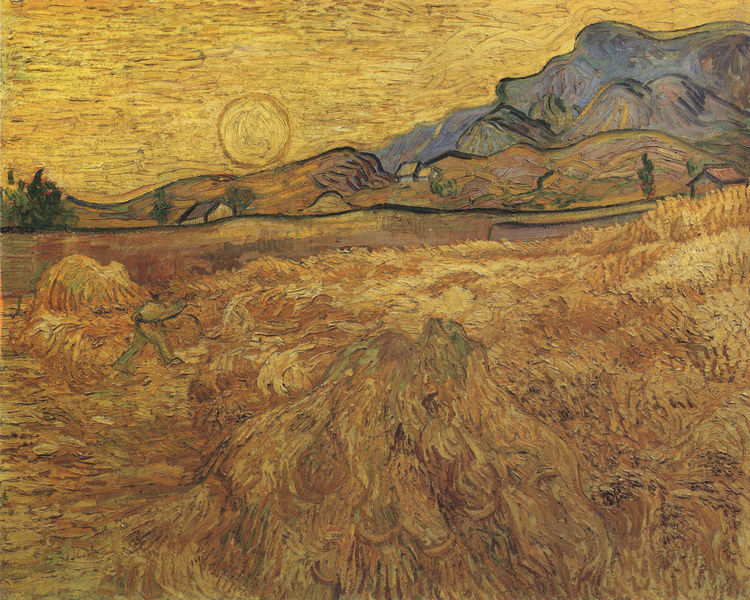
Titel: Weizenfeld mit Schnitter und Sonne
Künstler: Vincent van Gogh
Standort: Otterlo
Institution: Kröller-Müller Museum
Schlagwörter: baum, berg, blau, gemälde, himmel, mann, wasser, bäume, fluss, gelb, grün, impressionismus, landschaft, abend, frankreich, grau, hell, kleider, licht, stroh, dach, haus, rot, zaun, expressionismus, malerei, mensch, holland, öl, feld, horizont, häuser, hügel, morgen, pappel, busch, hütte, sonne, gold, kontrast, rosa, arbeit, sommer, wellen, abends, abhang, ernte, garben, getreide, heu, heuernte, korn, warm, weizen, berge, fels, gebirge, dorf, mauer, farbe, sonnenuntergang, herbst, van gogh, arbeiter, blue, oil, people, arm, black, duktus, expressionism, france, golden, green, painting, wall, yellow, monet, brown, striche, bauer, kornfeld, leuchten, gogh, provence, scheune, expressionistisch, flammen, lodern, linie, haufen, heuhaufen, sichel, strich, kugel, pinsel, vincent van gogh, smoke, cloud, man, sky, tree, dramatik, building, field, hill, hills, house, landscape, mountain, mountains, nature, orange, peasant, bauernhaus, houses, roof, sun, trees, village, landwirtschaft, flirren, pinselstriche, spain, autumn, grass, light, river, plants, road, ähren, brush strokes, cezanne, impressionism, post-impressionism, bird, line, french, fall, sense, bright, fence, town, vincent, august, heuschober, sunlight, person, sunshine, day, human, postimpressionismus, art, colours, pastel, heuballen, blaue, hut, heumandl, stroke, farm, farmer, feild, home, plains, cottage, impressionist, auftrag, mähen, schnitter, brush, strohhaufen, fields, sunset, ochre, paint, dutch, erntezeit, impasto, composition, dawn, sunrise, work, working, farmers, africa, carry, carrying, land, worker, gleissen, ballen, gesture, plain, happiness, säen, swirls, barn, mäher, hay, straw, von gogh, abgemäht, alpilles, horinzont, jöfajöfa, mahd, strohaufen, vincen, wegbereiter, countryside, corn, wheat, st.victoire, moderne, haystack, stack, brushwork, harvest, daylight, haystacks, getreise, ernte herbst gelb, crops, villag, towm, mountians, homes, landcape, farmhouse, oil paint, acryllic, orang, grain, fauvist, rolling, weed, van, paysant, van gough, reap, can gogh, daytime, van gongh, house\, yeelow, loire, stak, yeild, cornstoops gaugin